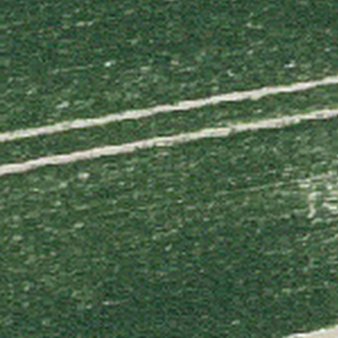
Label: other